Aerial crown-view tile of a tropical tree (Barro Colorado Island, Panama), acquired 20241216:
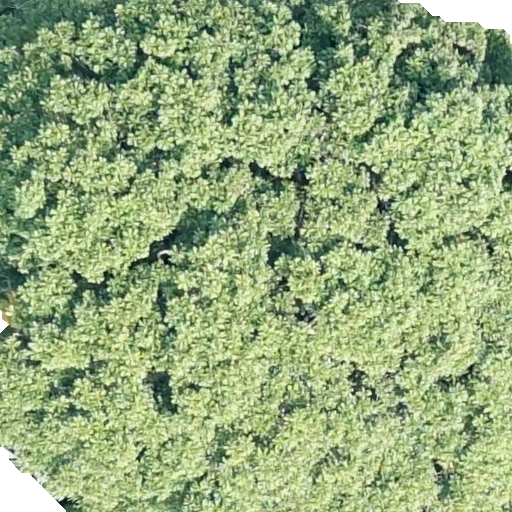
Species: Dipteryx oleifera
GBIF accepted scientific name: Dipteryx oleifera
Crown area: 542.552 m²